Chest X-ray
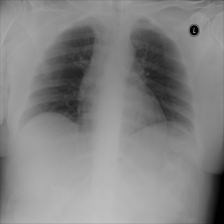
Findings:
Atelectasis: negative
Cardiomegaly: negative
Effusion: negative
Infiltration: negative
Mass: negative
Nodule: negative
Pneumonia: negative
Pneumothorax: negative
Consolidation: negative
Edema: negative
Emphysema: negative
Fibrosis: negative
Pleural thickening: negative
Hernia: negative